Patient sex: F
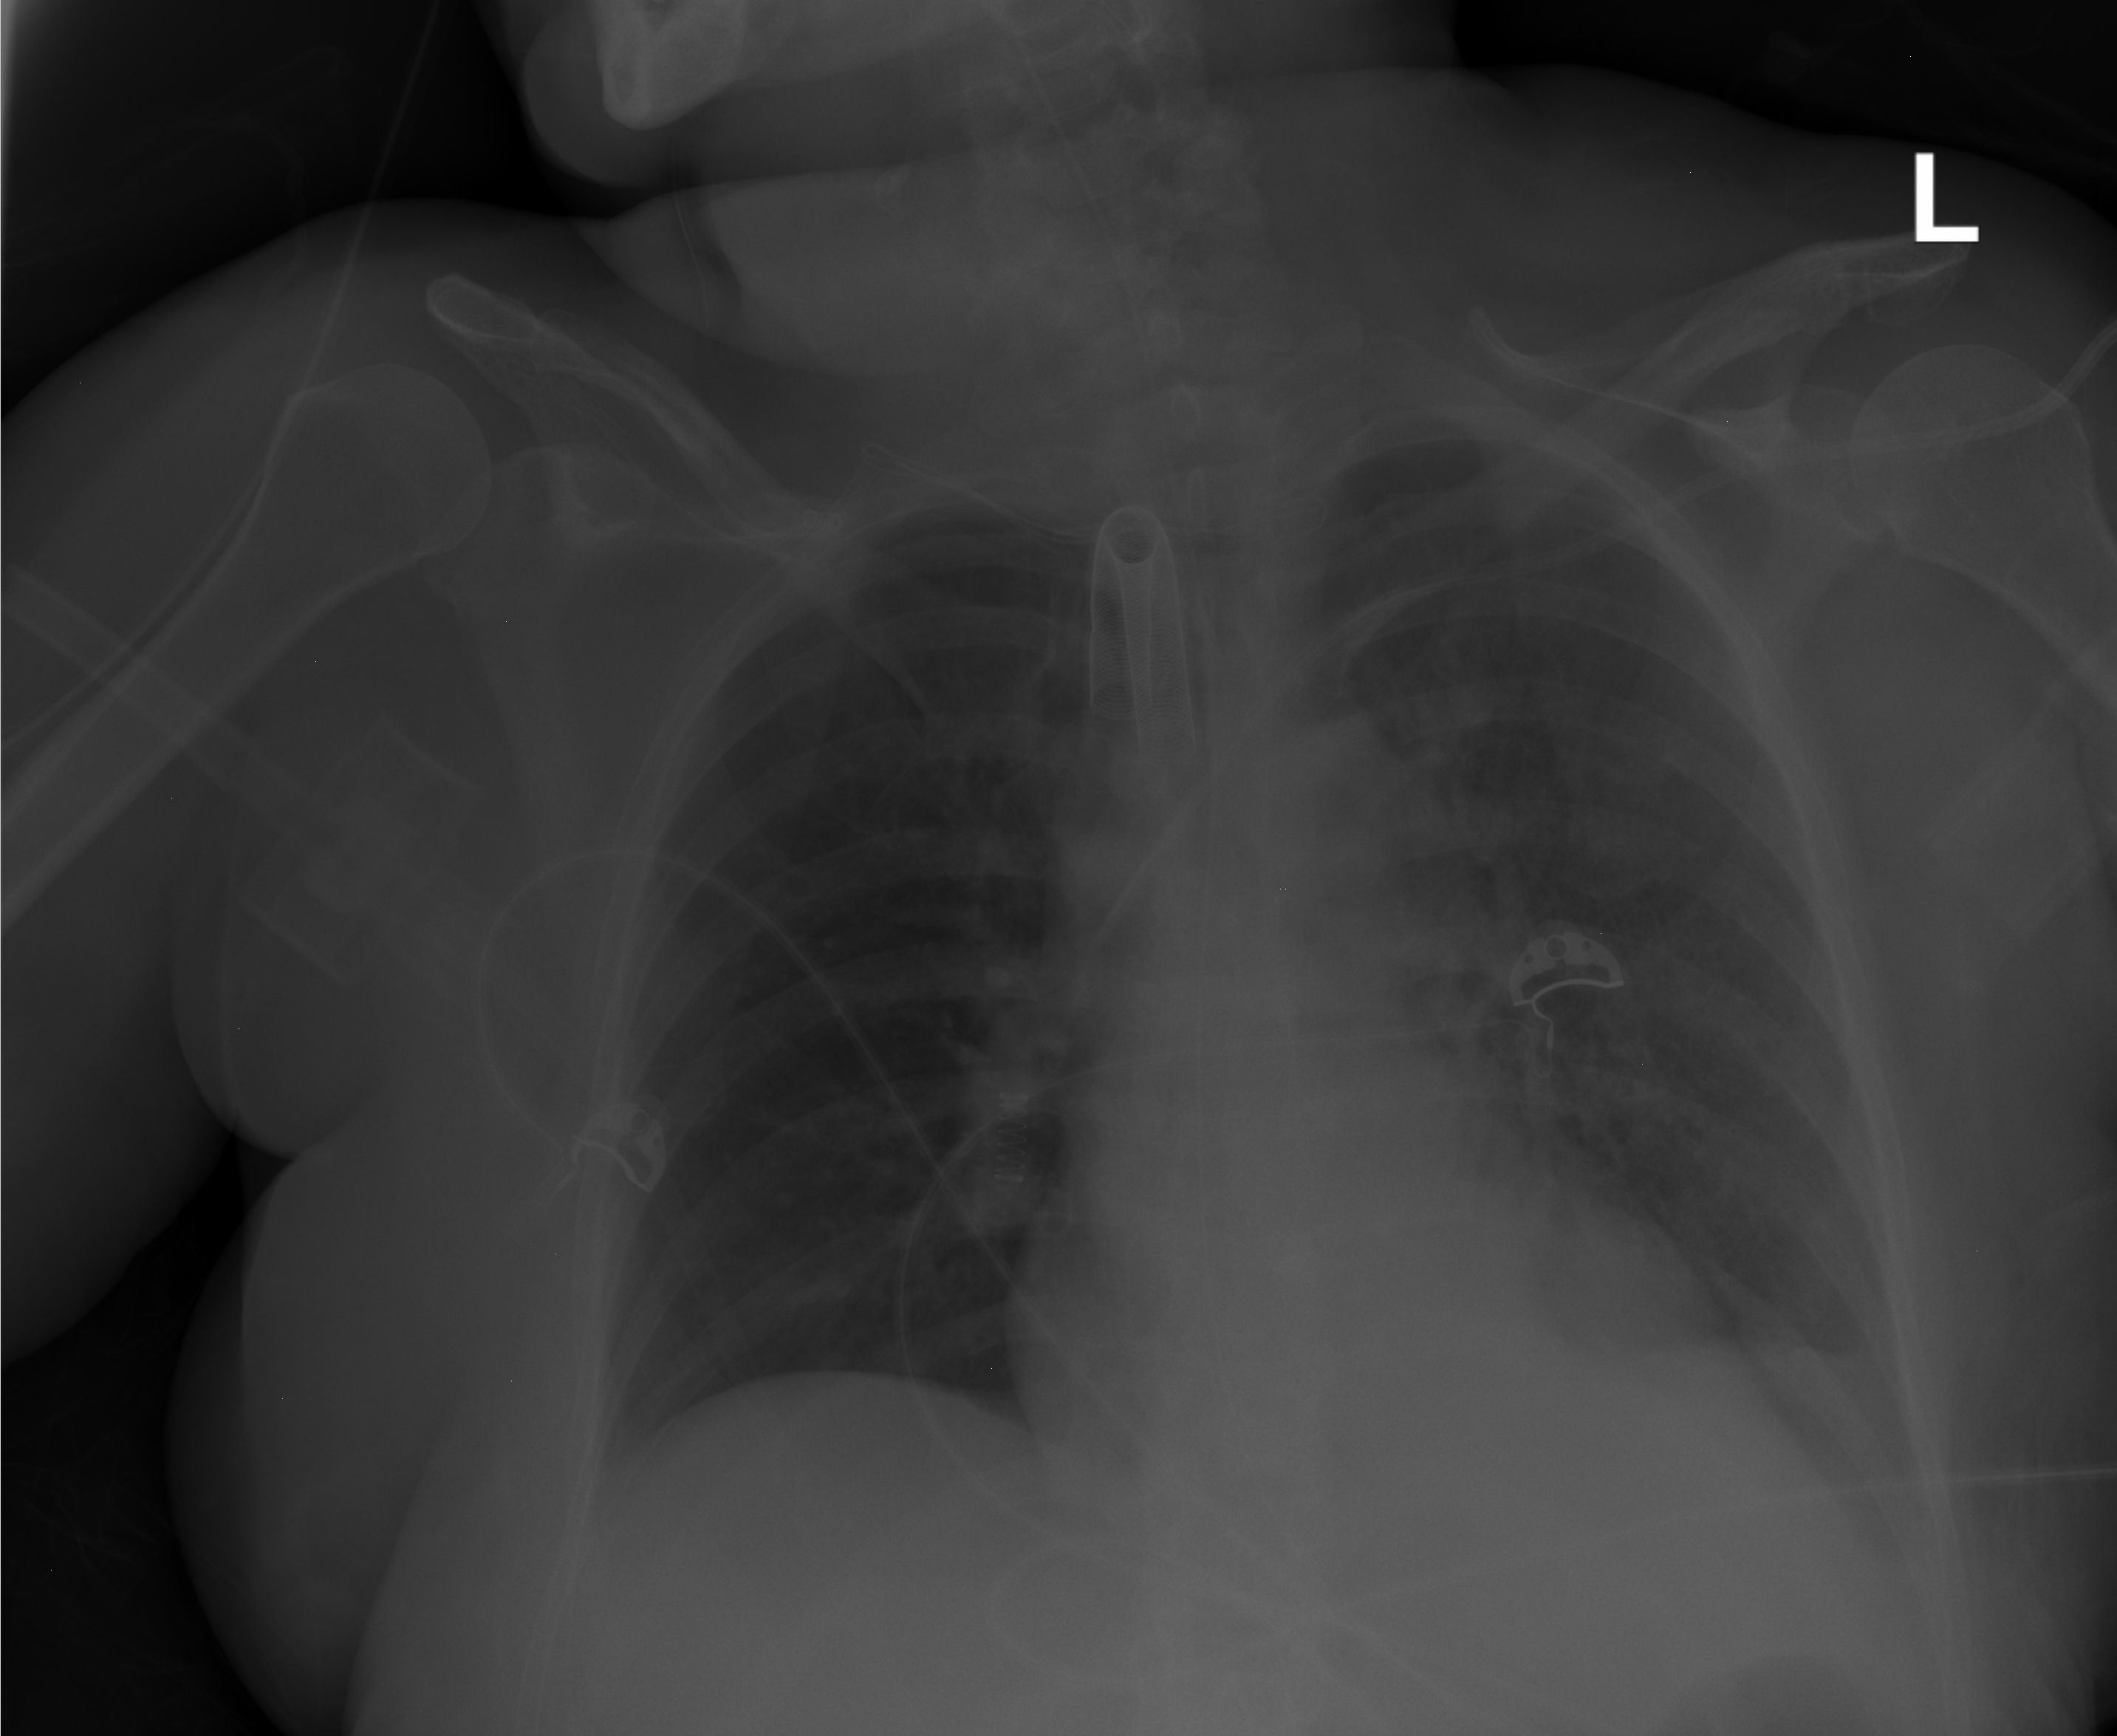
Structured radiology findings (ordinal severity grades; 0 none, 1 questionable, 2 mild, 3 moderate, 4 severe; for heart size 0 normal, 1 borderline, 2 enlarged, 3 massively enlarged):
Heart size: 0
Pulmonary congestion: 0
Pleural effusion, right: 0
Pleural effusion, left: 1
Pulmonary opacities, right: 0
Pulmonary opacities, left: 0
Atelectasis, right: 1
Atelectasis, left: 1